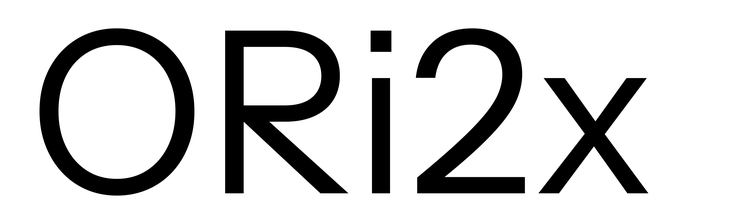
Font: InstrumentSans_Regular